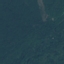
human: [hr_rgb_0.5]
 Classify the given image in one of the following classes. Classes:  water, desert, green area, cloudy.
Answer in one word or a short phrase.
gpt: green area